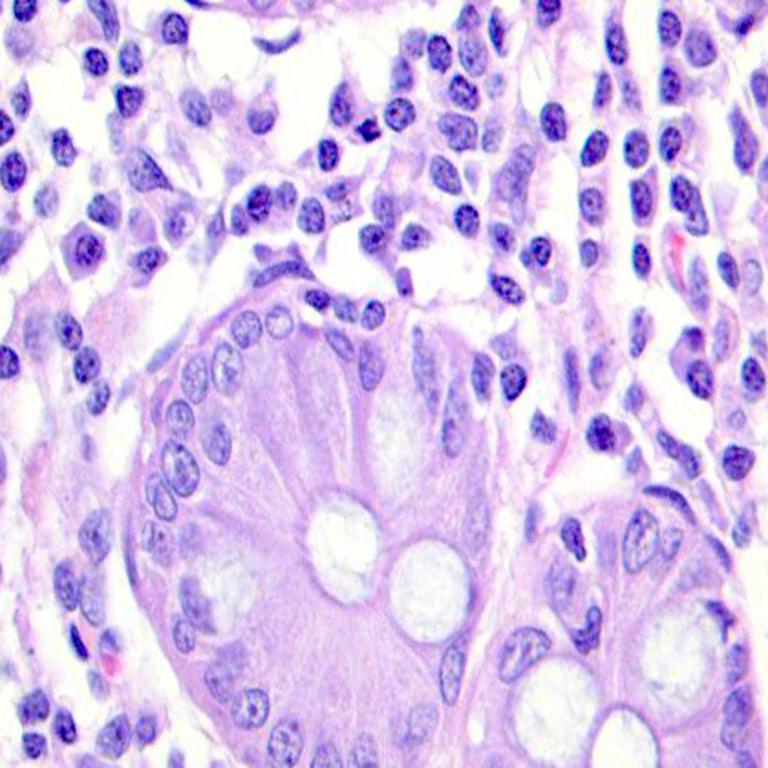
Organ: colon
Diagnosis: benign